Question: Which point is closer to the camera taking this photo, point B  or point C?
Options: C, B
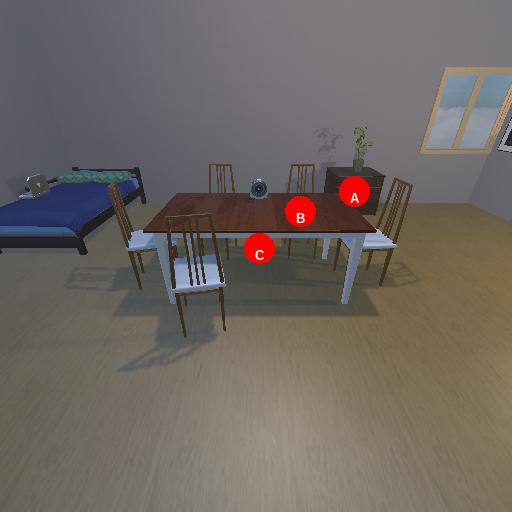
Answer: C